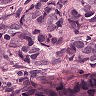
Metastatic tissue present: yes